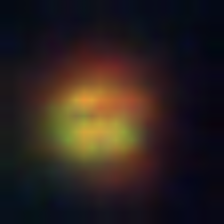
Taxon: NanoPlankton
Group: Other